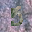
Label: 5